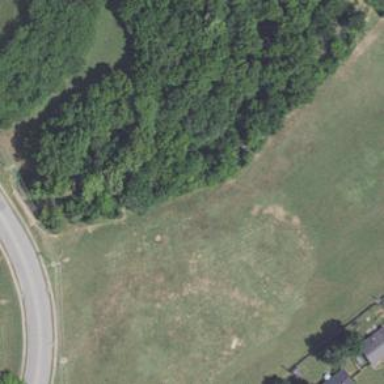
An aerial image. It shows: Disc golf basket.